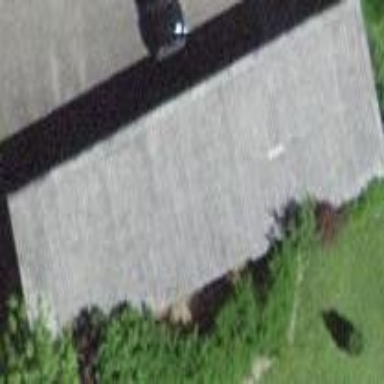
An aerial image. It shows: Flat roofed garages.